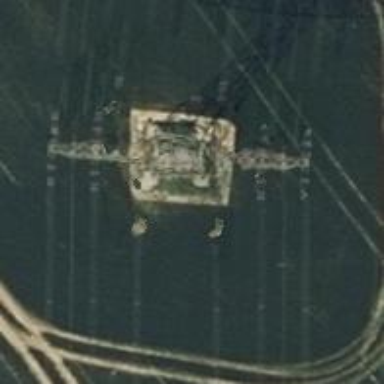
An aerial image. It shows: Towering power structure.